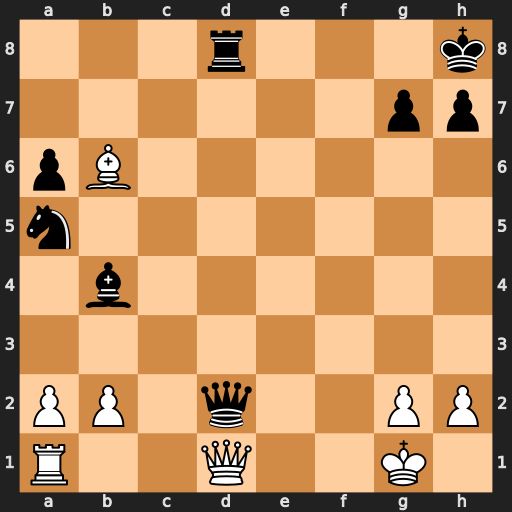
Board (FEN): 3r3k/6pp/pB6/n7/1b6/8/PP1q2PP/R2Q2K1
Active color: w
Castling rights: -
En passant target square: -
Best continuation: Bxd8 Qxd1+ Rxd1